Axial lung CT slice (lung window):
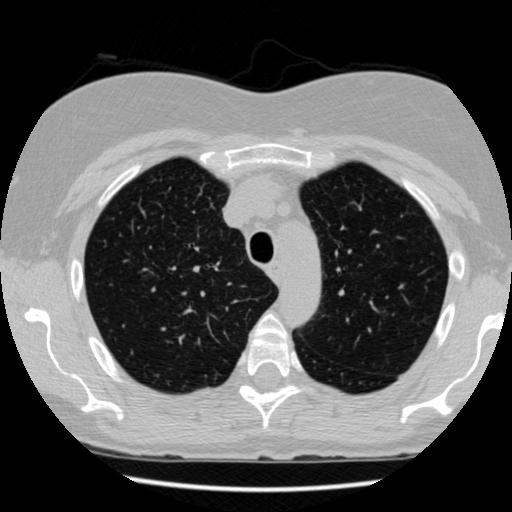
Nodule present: no